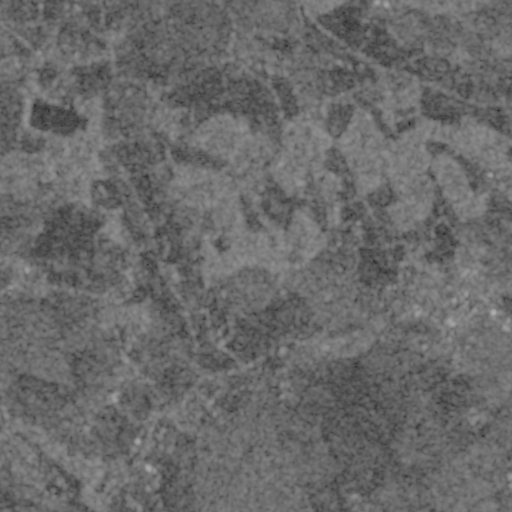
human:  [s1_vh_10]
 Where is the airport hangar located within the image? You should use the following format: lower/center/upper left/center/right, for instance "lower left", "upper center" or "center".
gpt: The airport hangar is located in the lower left of the image.
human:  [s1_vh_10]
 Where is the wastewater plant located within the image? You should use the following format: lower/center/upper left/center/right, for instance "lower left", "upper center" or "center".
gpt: The wastewater plant is located in the lower right of the image.
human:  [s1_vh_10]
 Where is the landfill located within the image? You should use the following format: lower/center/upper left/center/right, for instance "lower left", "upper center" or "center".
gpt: There is no landfill in the image.

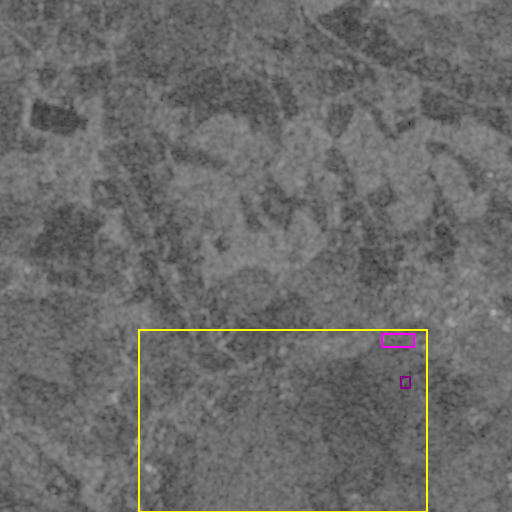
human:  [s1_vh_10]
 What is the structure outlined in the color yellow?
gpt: The structure outlined in yellow is a crop field.
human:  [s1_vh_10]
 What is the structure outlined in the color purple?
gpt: The structure outlined in purple is a park.
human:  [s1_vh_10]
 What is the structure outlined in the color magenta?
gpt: The structure outlined in magenta is a wastewater plant.
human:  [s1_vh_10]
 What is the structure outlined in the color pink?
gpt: There is no pink outline.